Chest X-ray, PA view. Patient: 46 years old, sex F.
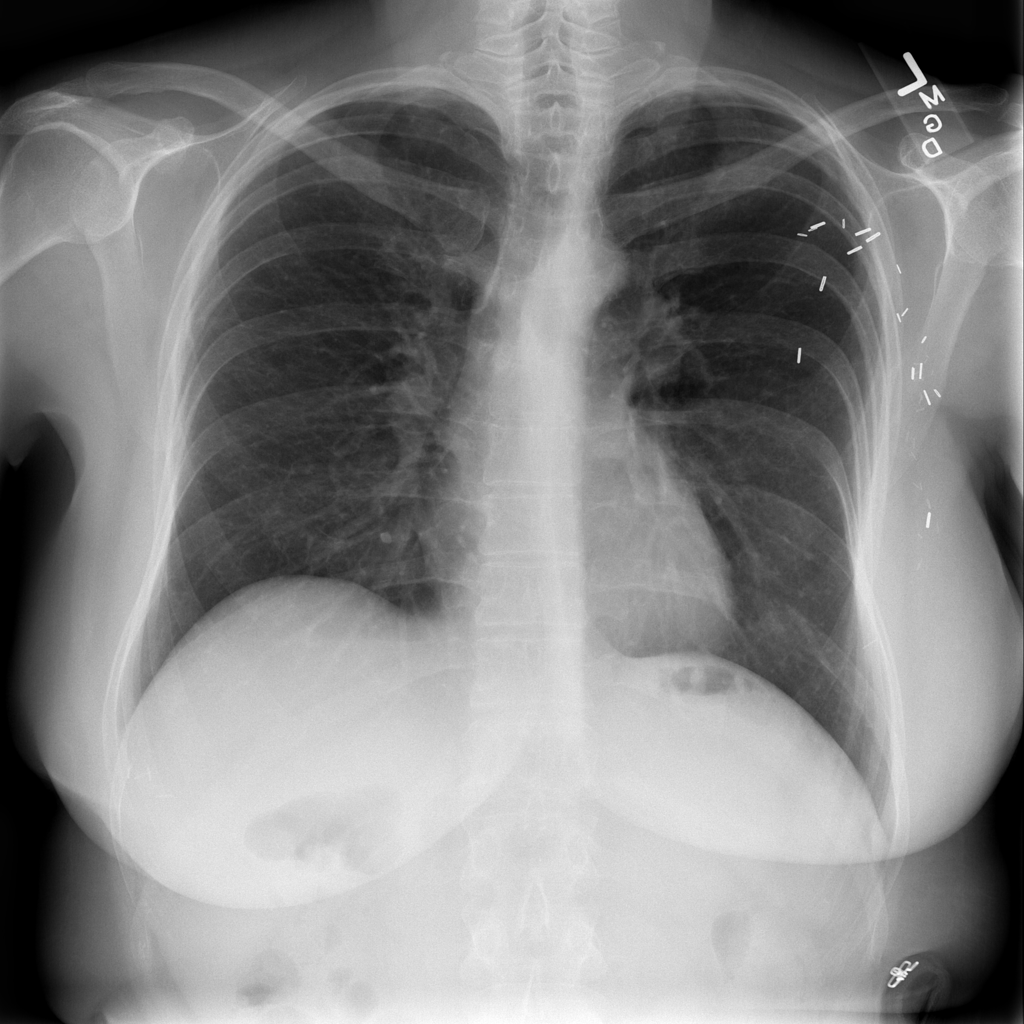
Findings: Infiltration